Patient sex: M
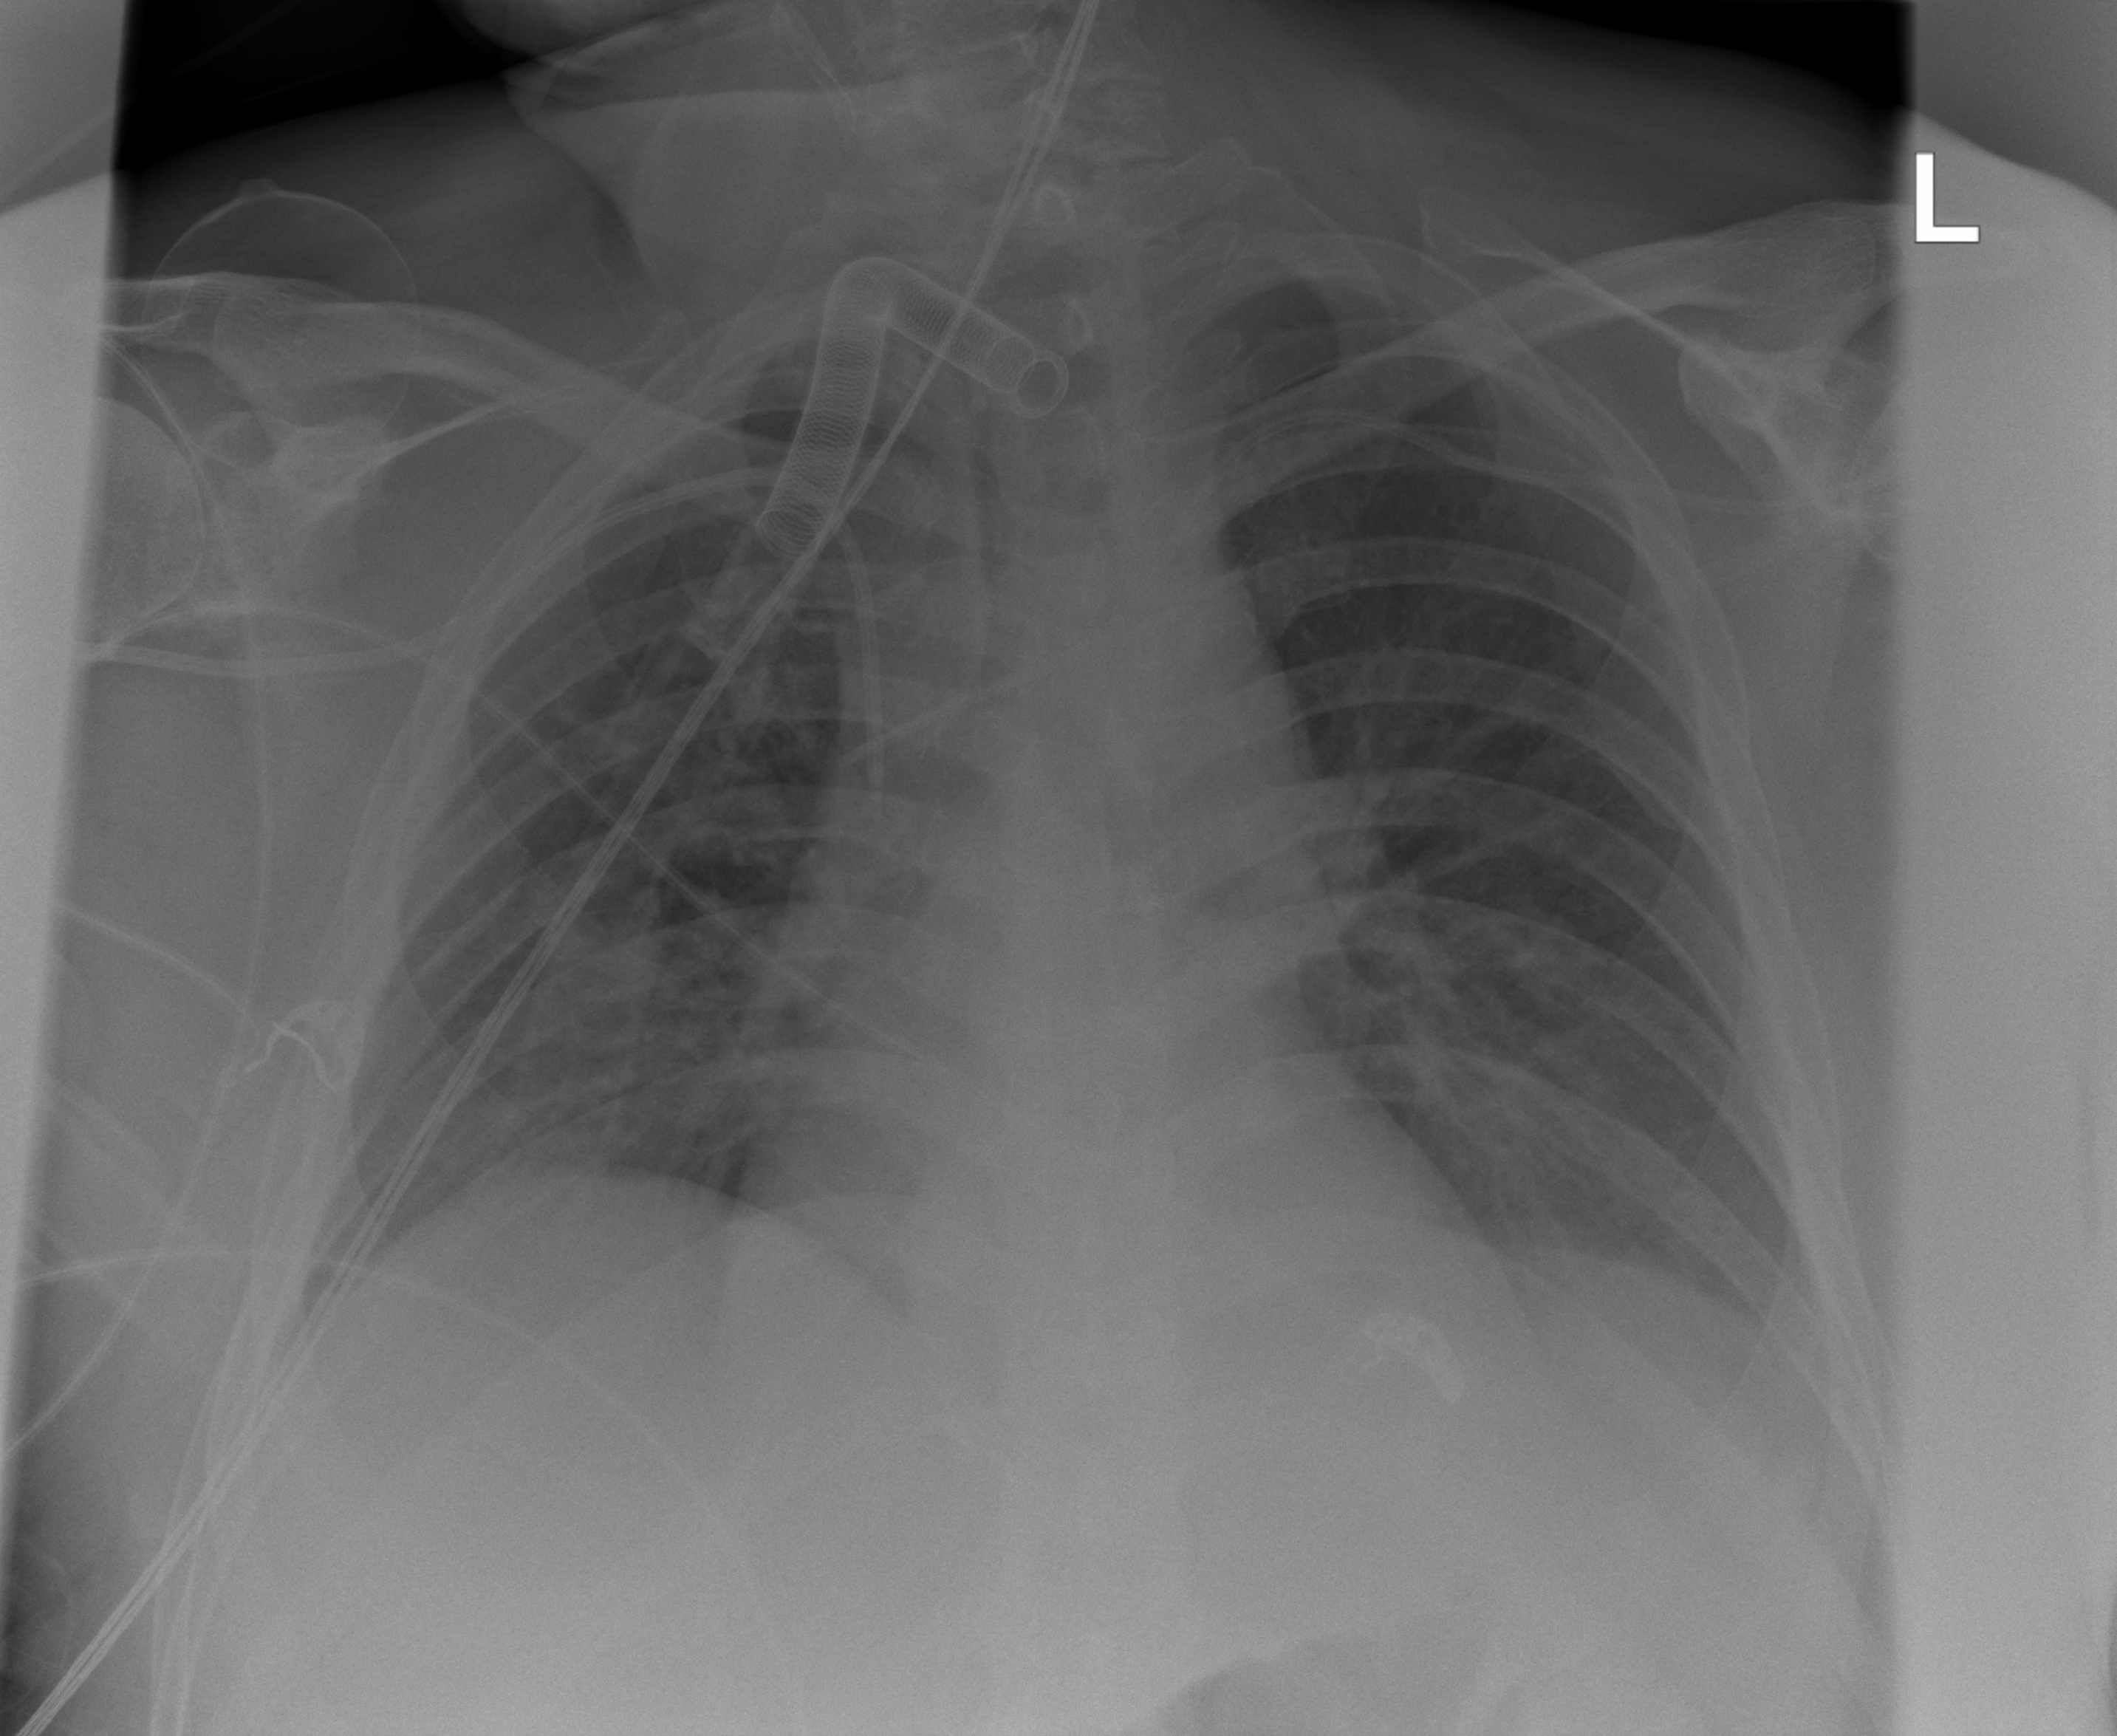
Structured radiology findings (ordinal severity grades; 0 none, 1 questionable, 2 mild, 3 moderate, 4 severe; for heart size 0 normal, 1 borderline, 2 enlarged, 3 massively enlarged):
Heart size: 1
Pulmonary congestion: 0
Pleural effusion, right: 0
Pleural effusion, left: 2
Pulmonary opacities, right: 0
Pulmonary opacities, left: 0
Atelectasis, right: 0
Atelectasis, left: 2